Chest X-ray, PA view. Patient: 47 years old, sex M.
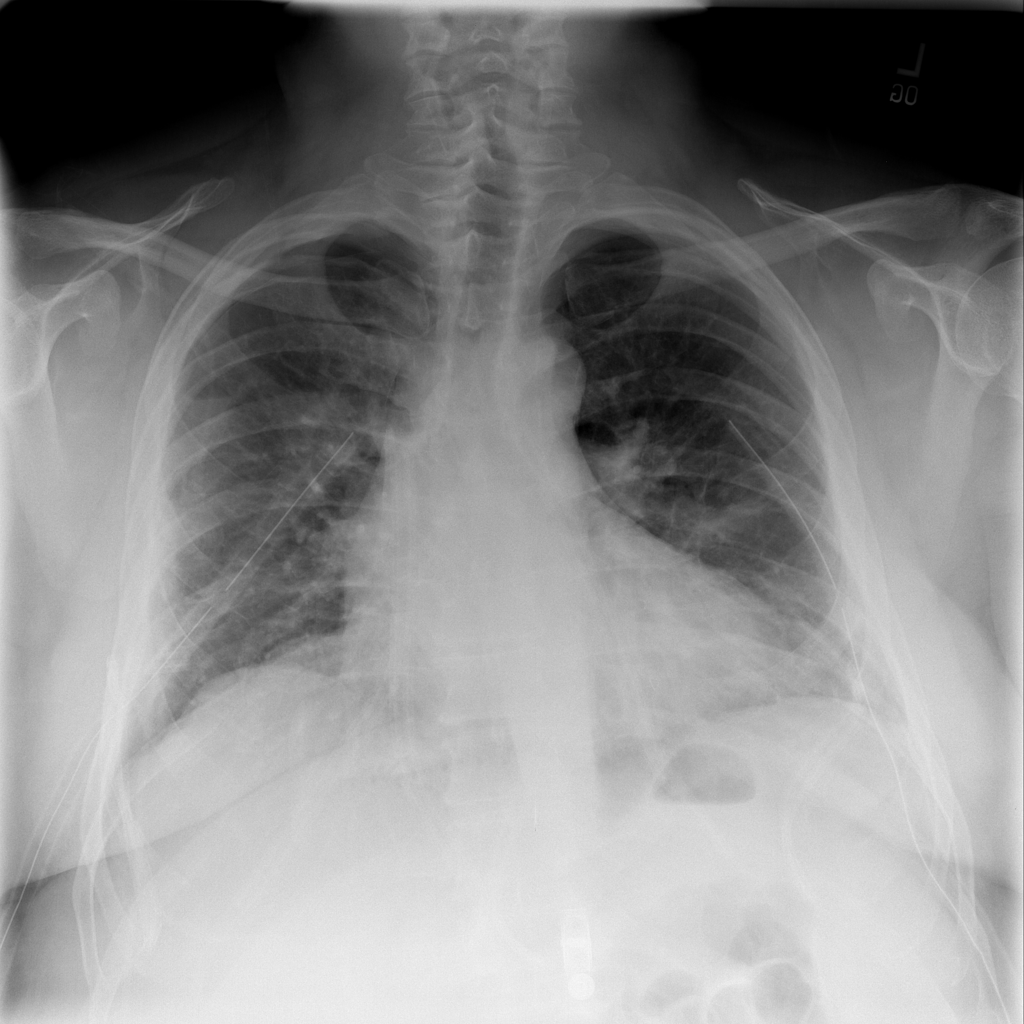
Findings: Atelectasis, Pneumothorax